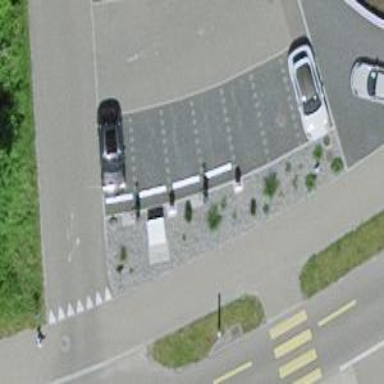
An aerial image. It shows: Charging station.